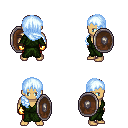
a pixel art fantasy rpg character, male body template, human, tanned skin, green robe, red pants, white cyan right-swept hairstyle, gold gloves, shield, four views (front, back, left, right), 2x2 character sprite sheet, small pixel art, hard edges, no anti-aliasing